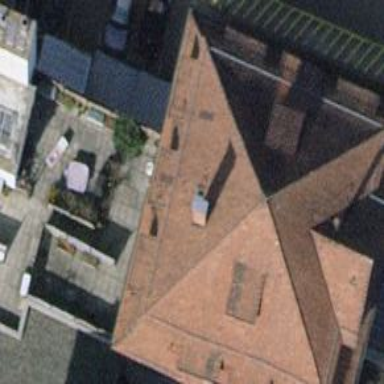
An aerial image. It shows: Building with pyramidal-shaped roof.